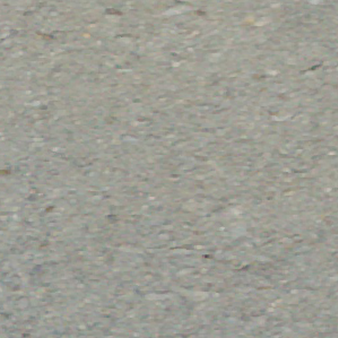
Label: other